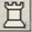
Piece: wR